Question: I have just started using <URL>. behave takes a feature, e.g.:
'''
Scenario: Calling the metadata API
Given A matching server
When I call metadata
Then metadata response is JSON
And response status code is 200
'''
And a steps file, e.g.:
'''
...
@then('response status code is {expected_status_code}')
def step_impl(context, expected_status_code):
assert_equals(context.response.status_code, int(expected_status_code))
@then('metadata response is JSON')
def step_impl(context):
json.loads(context.metadata_response.data)
...
'''
And combines them to a beautiful test resport:

Some of these steps - like:
- 'metadata response is JSON'- 'response status code is {expected_status_code}'
Are used in many of my projects, and I would like to group them into a general steps file which I can import and reuse.
I tried extracting useful steps to a separate file and importing it, but received the following error:
'''
@then('response status code is {expected_status_code}')
NameError: name 'then' is not defined
'''
How do I create a generic steps file and import it?
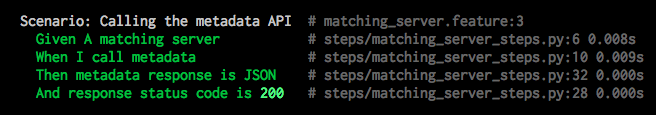
Answer: In the imported file, the behave decorators (like 'then') must be imported:
'''
from behave import then
from nose.tools import assert_equals
@then('response status code is {expected_status_code}')
def step_impl(context, expected_status_code):
assert_equals(context.response.status_code, int(expected_status_code))
...
'''